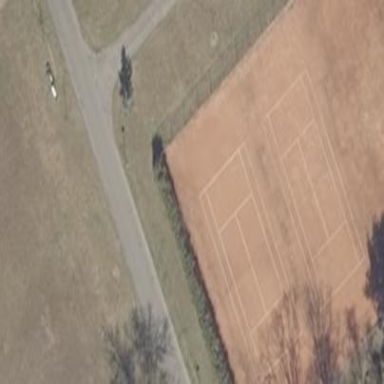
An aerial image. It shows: Clay tennis court on the leisure land pitch.